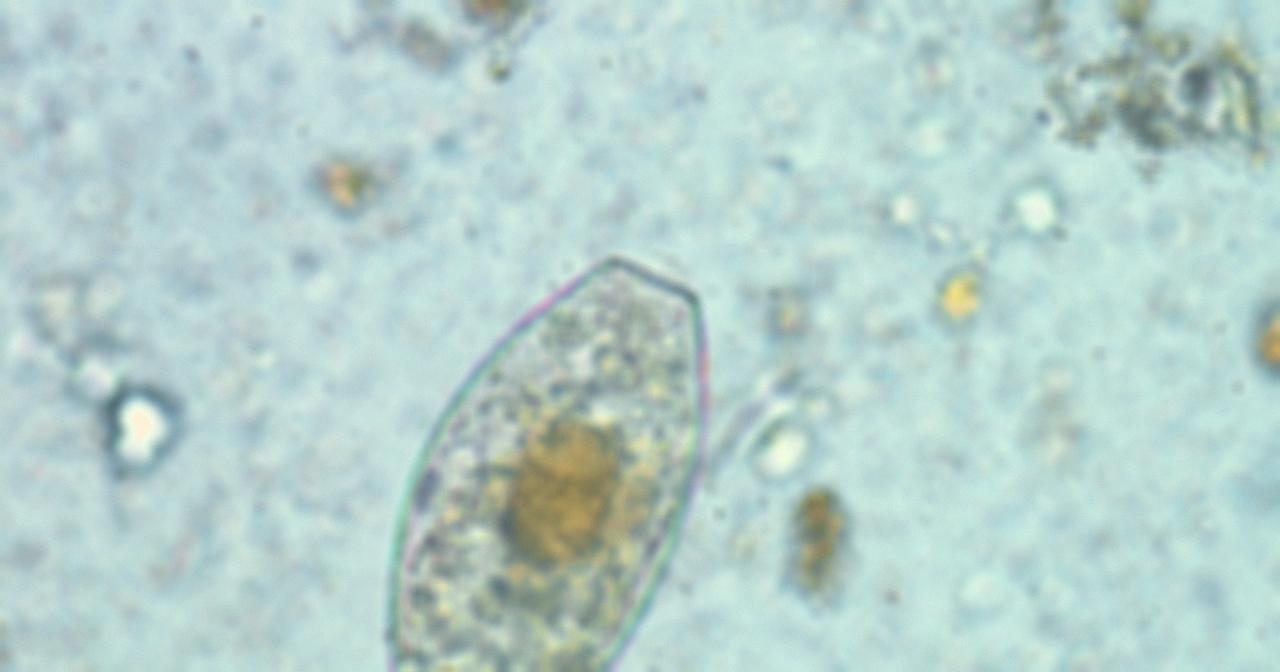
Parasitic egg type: Fasciolopsis buski